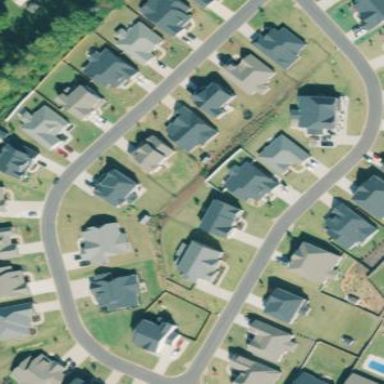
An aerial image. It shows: Residential neighbourhood.